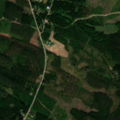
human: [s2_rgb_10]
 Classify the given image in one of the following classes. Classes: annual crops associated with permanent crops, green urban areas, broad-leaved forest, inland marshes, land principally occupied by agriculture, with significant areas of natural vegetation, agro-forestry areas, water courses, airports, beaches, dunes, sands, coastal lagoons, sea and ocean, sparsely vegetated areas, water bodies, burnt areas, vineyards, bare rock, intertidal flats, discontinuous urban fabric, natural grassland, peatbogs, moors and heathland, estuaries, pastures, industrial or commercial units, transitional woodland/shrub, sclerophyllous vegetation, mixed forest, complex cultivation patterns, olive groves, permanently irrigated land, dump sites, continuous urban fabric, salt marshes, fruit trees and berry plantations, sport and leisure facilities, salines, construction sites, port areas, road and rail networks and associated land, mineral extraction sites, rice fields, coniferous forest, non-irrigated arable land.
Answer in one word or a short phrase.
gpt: mixed forest, transitional woodland/shrub